Question: I need attach javadoc for support library v4:20 on my project. My libs folder is empty. It's not contains support library. My project is working, however the support library is no javadoc. My build.gradle is:
'''
apply plugin: 'android'
android {
compileSdkVersion 20
buildToolsVersion '20.0.0'
defaultConfig {
applicationId "com.myapp"
minSdkVersion 14
targetSdkVersion 20
versionCode 1
versionName "1.0"
}
buildTypes {
release {
runProguard false
proguardFiles getDefaultProguardFile('proguard-android.txt'), 'proguard-rules.pro'
}
}
}
dependencies {
compile fileTree(dir: 'libs', include: ['*.jar'])
// You must install or update the Support Repository through the SDK manager to use this dependency.
compile 'com.android.support:support-v4:20.+'
compile 'com.android.support:appcompat-v7:20.+'
}
'''
The library support was added in this way:

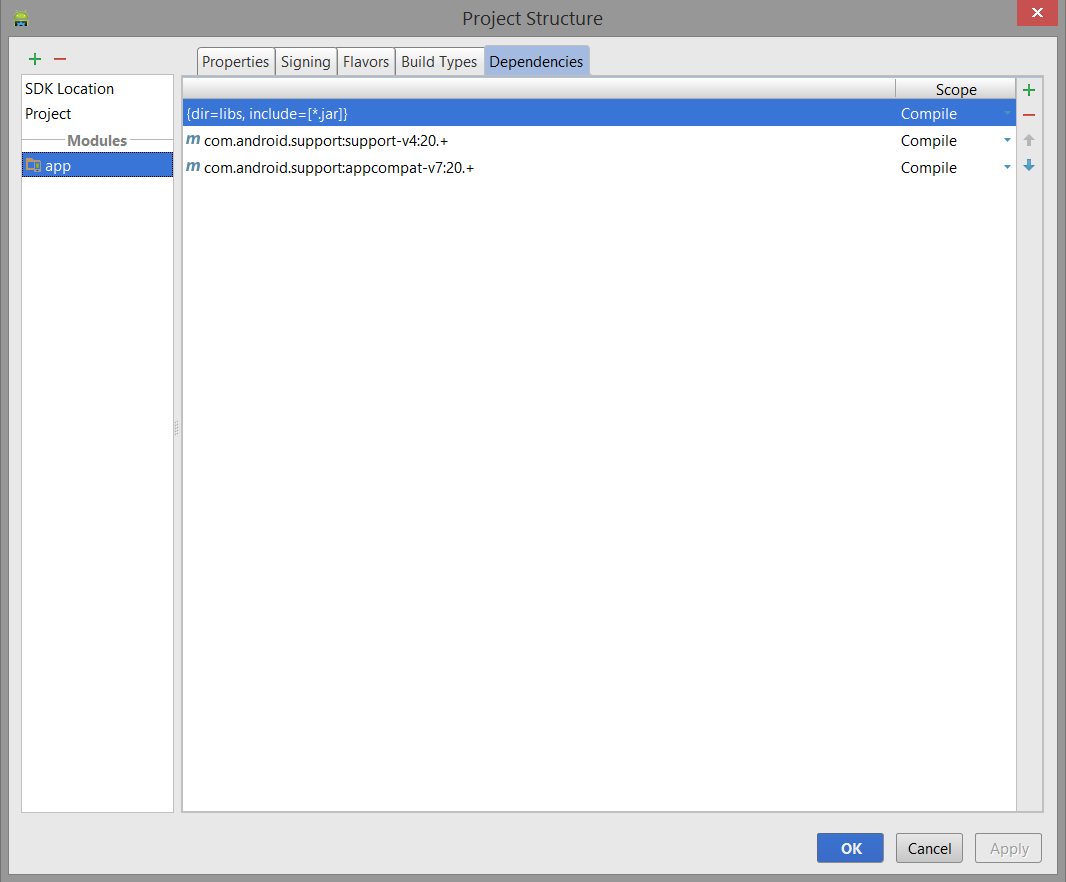
Answer: As of Android Studio 1.2.1.1 its still not fixed.
To add javadoc in a jar to a custom library, you should refer to <URL> , which involves manually adding the jar reference to your '.idea' folder for the library.
This worked for me.